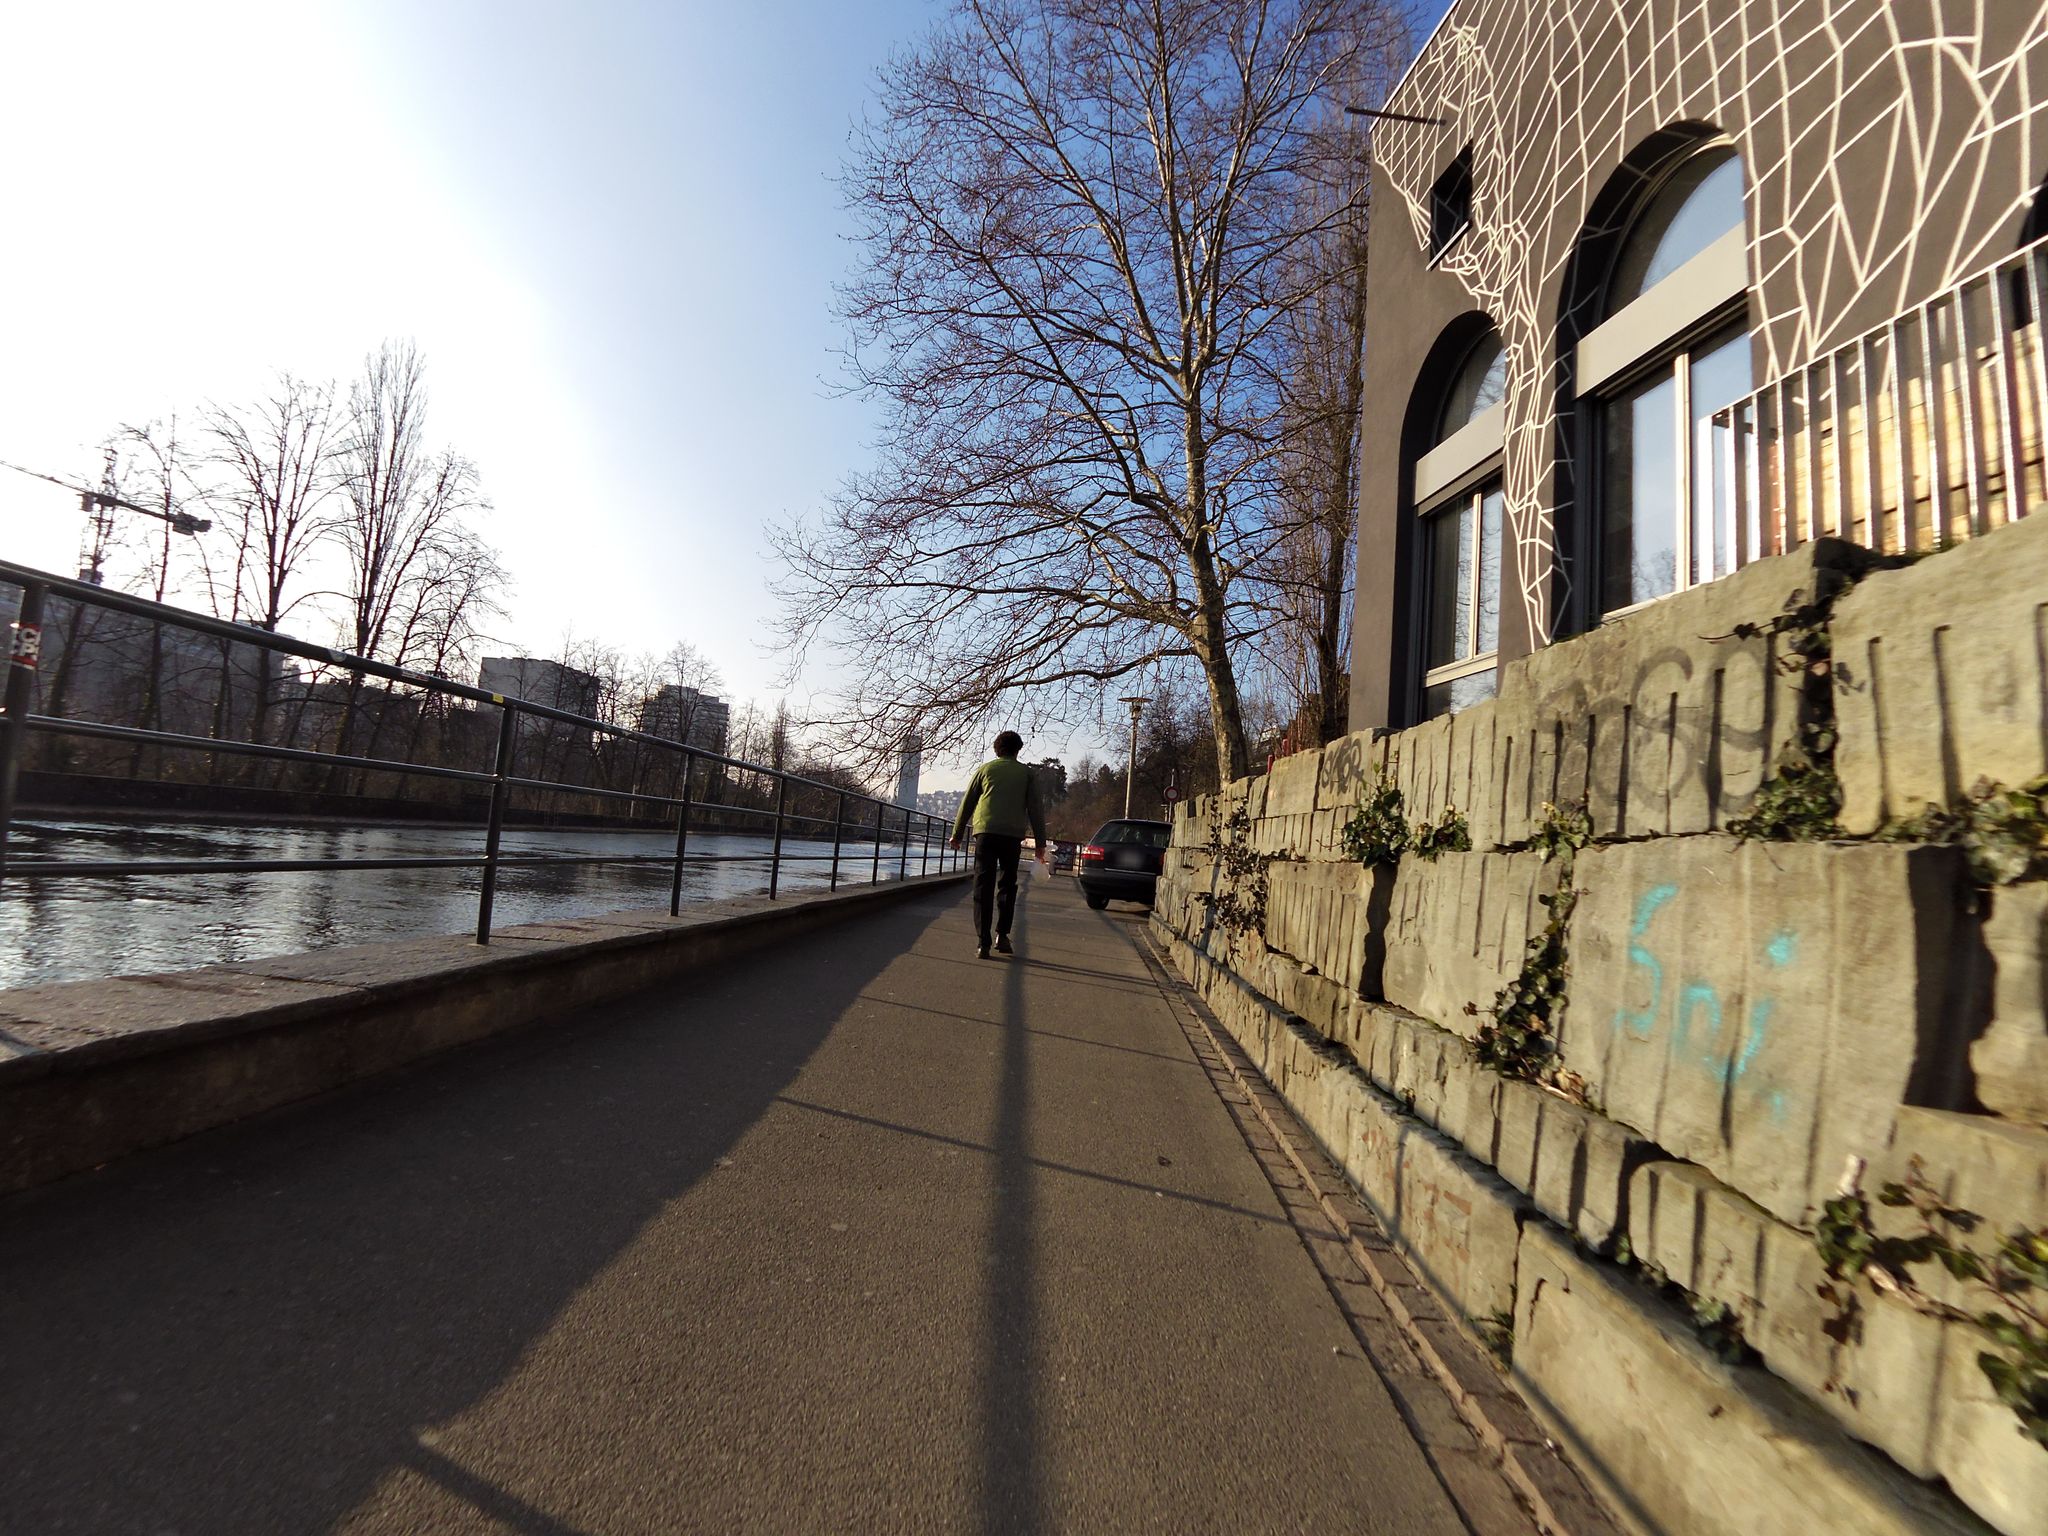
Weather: snowy
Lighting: day
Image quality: good
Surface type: walking surface
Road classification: footway
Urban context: urban centre
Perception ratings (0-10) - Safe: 6.73, Lively: 2.32, Beautiful: 8.7, Boring: 4.11, Depressing: 4.26, Wealthy: 4.46